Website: macys
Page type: customer-info-address
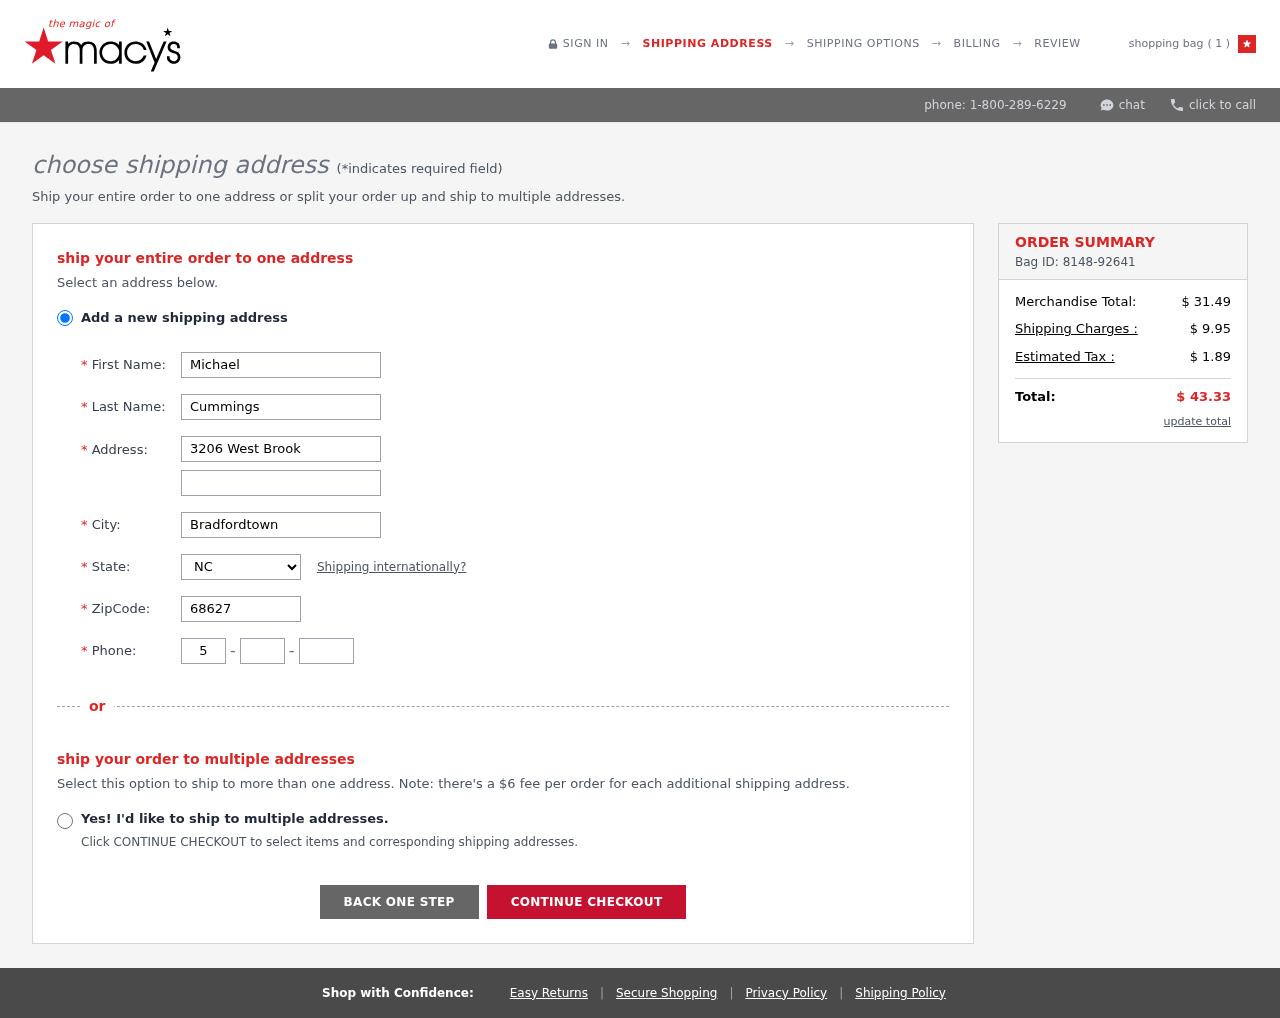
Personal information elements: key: PII_CITY
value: Bradfordtown
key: PII_FIRSTNAME
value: Michael
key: PII_LASTNAME
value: Cummings
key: PII_PHONE_AREA
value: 596
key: PII_PHONE_PREFIX
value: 911
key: PII_PHONE_SUFFIX
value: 9583
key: PII_POSTCODE
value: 68627
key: PII_STATE_ABBR
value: NC
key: PII_STREET
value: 3206 West Brook
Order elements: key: ORDER_NUM_ITEMS
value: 1
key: ORDER_ID
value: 8148-92641
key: ORDER_SUBTOTAL
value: $ 31.49
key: ORDER_SHIPPING_COST
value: $ 9.95
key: ORDER_TAX
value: $ 1.89
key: ORDER_TOTAL
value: $ 43.33